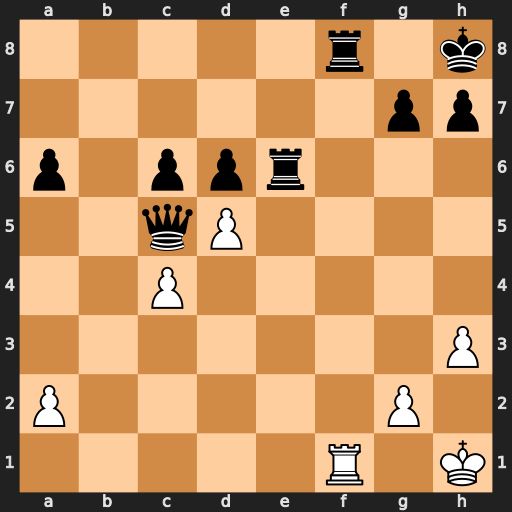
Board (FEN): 5r1k/6pp/p1ppr3/2qP4/2P5/7P/P5P1/5R1K
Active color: w
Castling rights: -
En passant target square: -
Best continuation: Rxf8#